Current action and preconditions to check: path_clear

Your task: For each precondition in the list above, predict whether it will hold at this action.

Consider the current scene as observed from the mobile robot's camera, and analyze the predicted future states of all dynamic agents (e.g., people, animals, vehicles, or any moving entities) within the NEXT SECOND.

IMPORTANT: Only answer "very likely" if you are absolutely certain—based on strong, clear evidence—that a dynamic agent will violate the precondition in the predicted future state. Do NOT answer "very likely" for unlikely, ambiguous, or low-probability risks.

Ask yourself for each precondition: Is there a high probability, with clear and convincing evidence, that the predicted future states of any dynamic agent will interfere with the predicted future state of the currently executing action within the NEXT SECOND, causing that precondition to fail?

Assess the risk level based on these predictions. Use "likely" or "very likely" if motions create a clear risk of interference.

Use "neutral" or "improbable" if agents are nearby but their predicted paths are clearly diverging or non-conflicting.

Failure Risk Categories: "very improbable", "improbable", "neutral", "likely", "very likely"

Answer Format: Output ONLY the probability_of_failure value from these categories: "very improbable", "improbable", "neutral", "likely", "very likely"

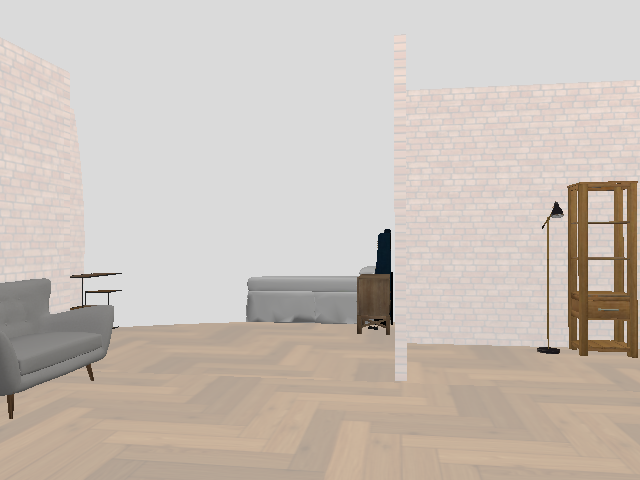

Answer: very improbable